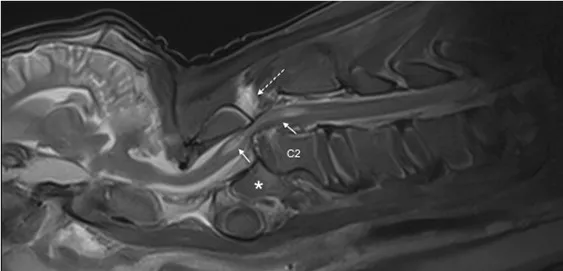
Post-mortem sagittal T2W-image of the cervical vertebral column. The MRI revealed similar findings as the radiographs but displayed pronounced spinal cord involvement. The images reflect displacement of the C2 vertebral body with step misalignment of the vertebral canal and severe spinal cord compression at this level. Next to the compression site, the spinal cord (continuous arrows) shows a T2-hyperintense intramedullary signal. The considered differentials were spinal cord oedema, haemorrhage or myelomalacia. The T2-hyperintense area within the paravertebral musculature located dorsal to the fracture site (broken arrow) is indicative of a traumatic dorsal event. Asterisk = odontoid process.
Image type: radiology (mri)